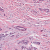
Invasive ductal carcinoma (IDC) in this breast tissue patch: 1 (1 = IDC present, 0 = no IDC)